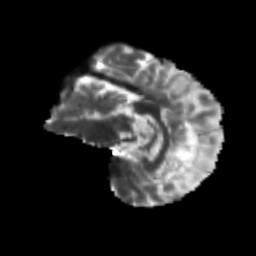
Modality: T2w
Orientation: sagittal
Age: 67
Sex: male
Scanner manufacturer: siemens
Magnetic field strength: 3 T
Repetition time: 4.71 s
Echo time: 0.0906 s